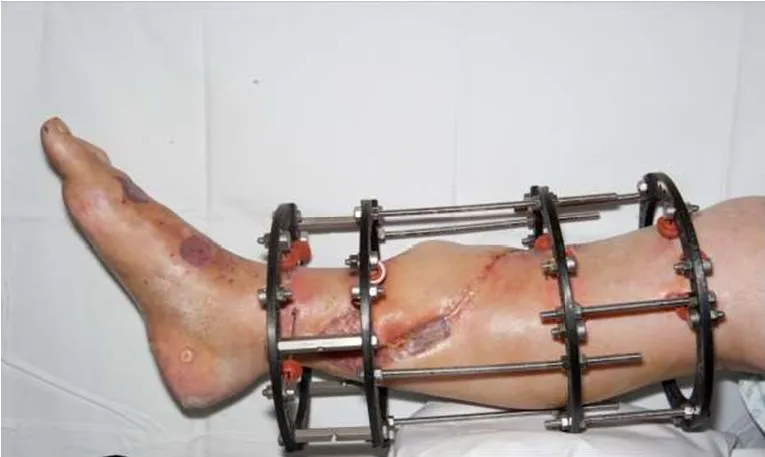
Two weeks following application of circular frame, maturing skin grafts and healthy free ALT flap.
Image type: medical_photograph (other_medical_photograph)